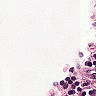
Metastatic tissue present: no